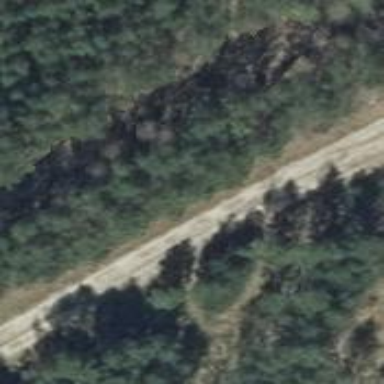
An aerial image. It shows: Track road with grade3 tracktype.